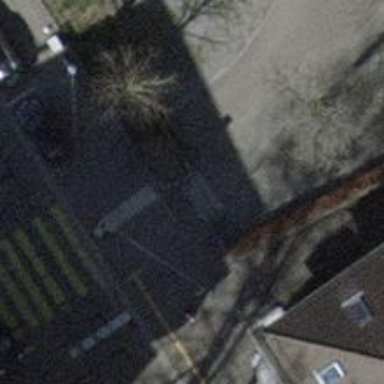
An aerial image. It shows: Asphalt sidewalk.